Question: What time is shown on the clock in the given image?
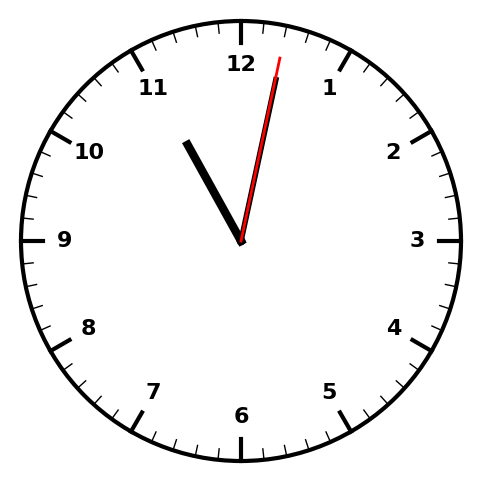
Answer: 11:02:02